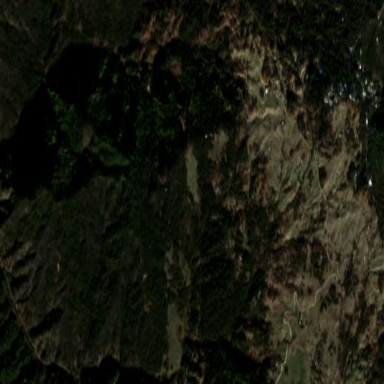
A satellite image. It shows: Forest area.